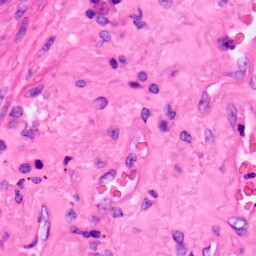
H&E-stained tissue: Lung